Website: apple
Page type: payment
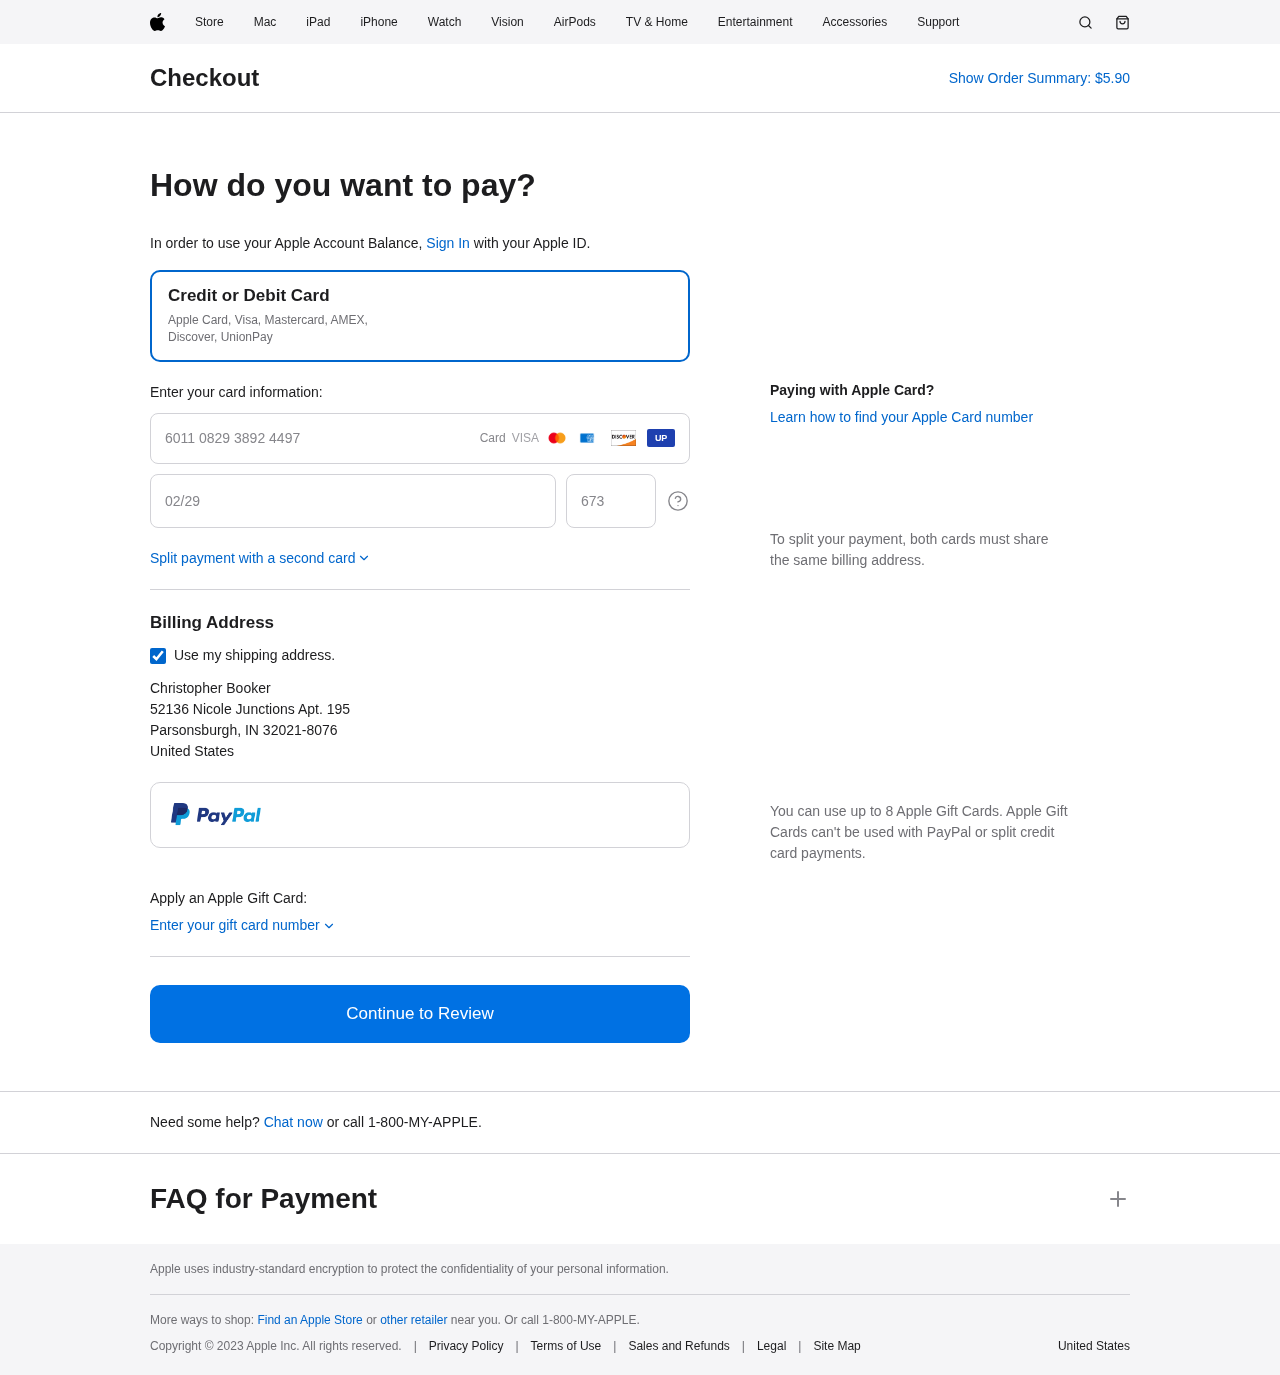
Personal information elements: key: PII_CARD_CVV
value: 673
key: PII_CARD_EXPIRY
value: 02/29
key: PII_CARD_NUMBER
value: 6011 0829 3892 4497
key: PII_COUNTRY
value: United States
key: PII_FULLNAME
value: Christopher Booker
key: PII_STREET
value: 52136 Nicole Junctions Apt. 195
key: PII_CITY_STATE_ZIP
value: Parsonsburgh, IN 32021-8076
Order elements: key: ORDER_TOTAL
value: $5.90